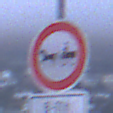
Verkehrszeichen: VerbotGespannfuhrwerke
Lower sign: ZeitangabenOhneBeschraenkungAufWochentage2
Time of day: SunriseSunset
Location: Outdoor (Urban)
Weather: Overcast
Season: NotSpecified
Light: Natural